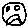
Label: smiley face